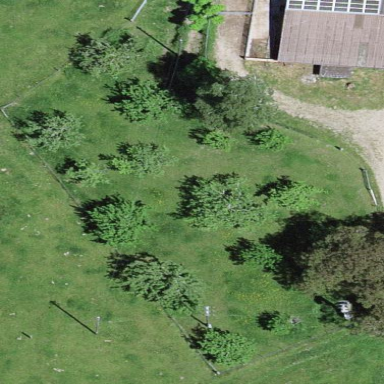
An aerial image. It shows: Orchard.